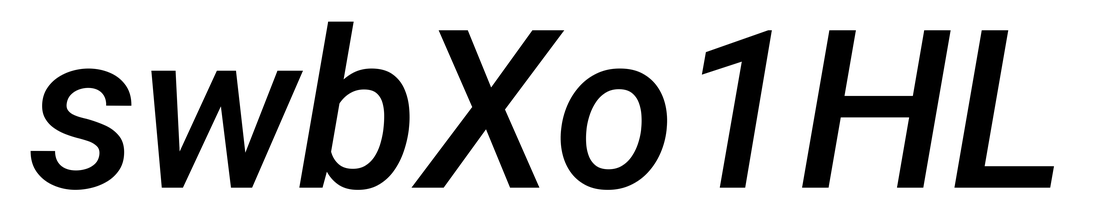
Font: Roboto-Italic_Medium_Italic